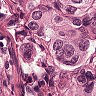
Metastatic tissue present: yes